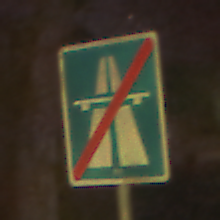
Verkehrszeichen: EndeAutbahn
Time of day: Night
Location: Outdoor (Suburban)
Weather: Clear
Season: NotSpecified
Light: Artificial